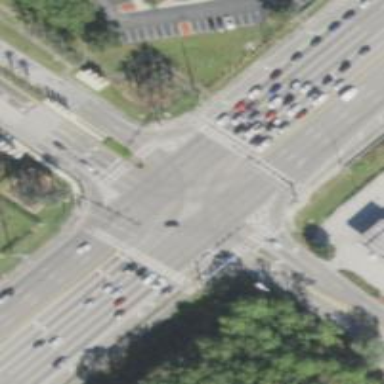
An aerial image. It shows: Marked crossing on the road.